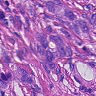
Metastatic tissue present: yes